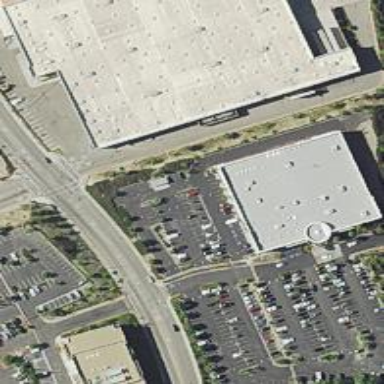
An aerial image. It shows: Building used as fitness center.